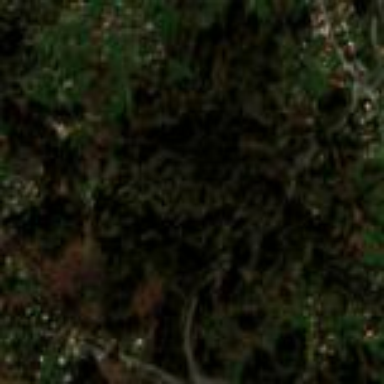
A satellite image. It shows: Forest with mixed types of leaves.